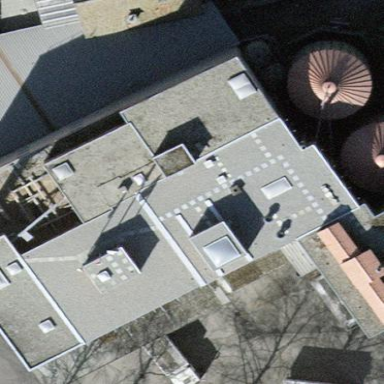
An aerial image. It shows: Industrial building with flat roof.